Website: lowes
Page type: billing-address
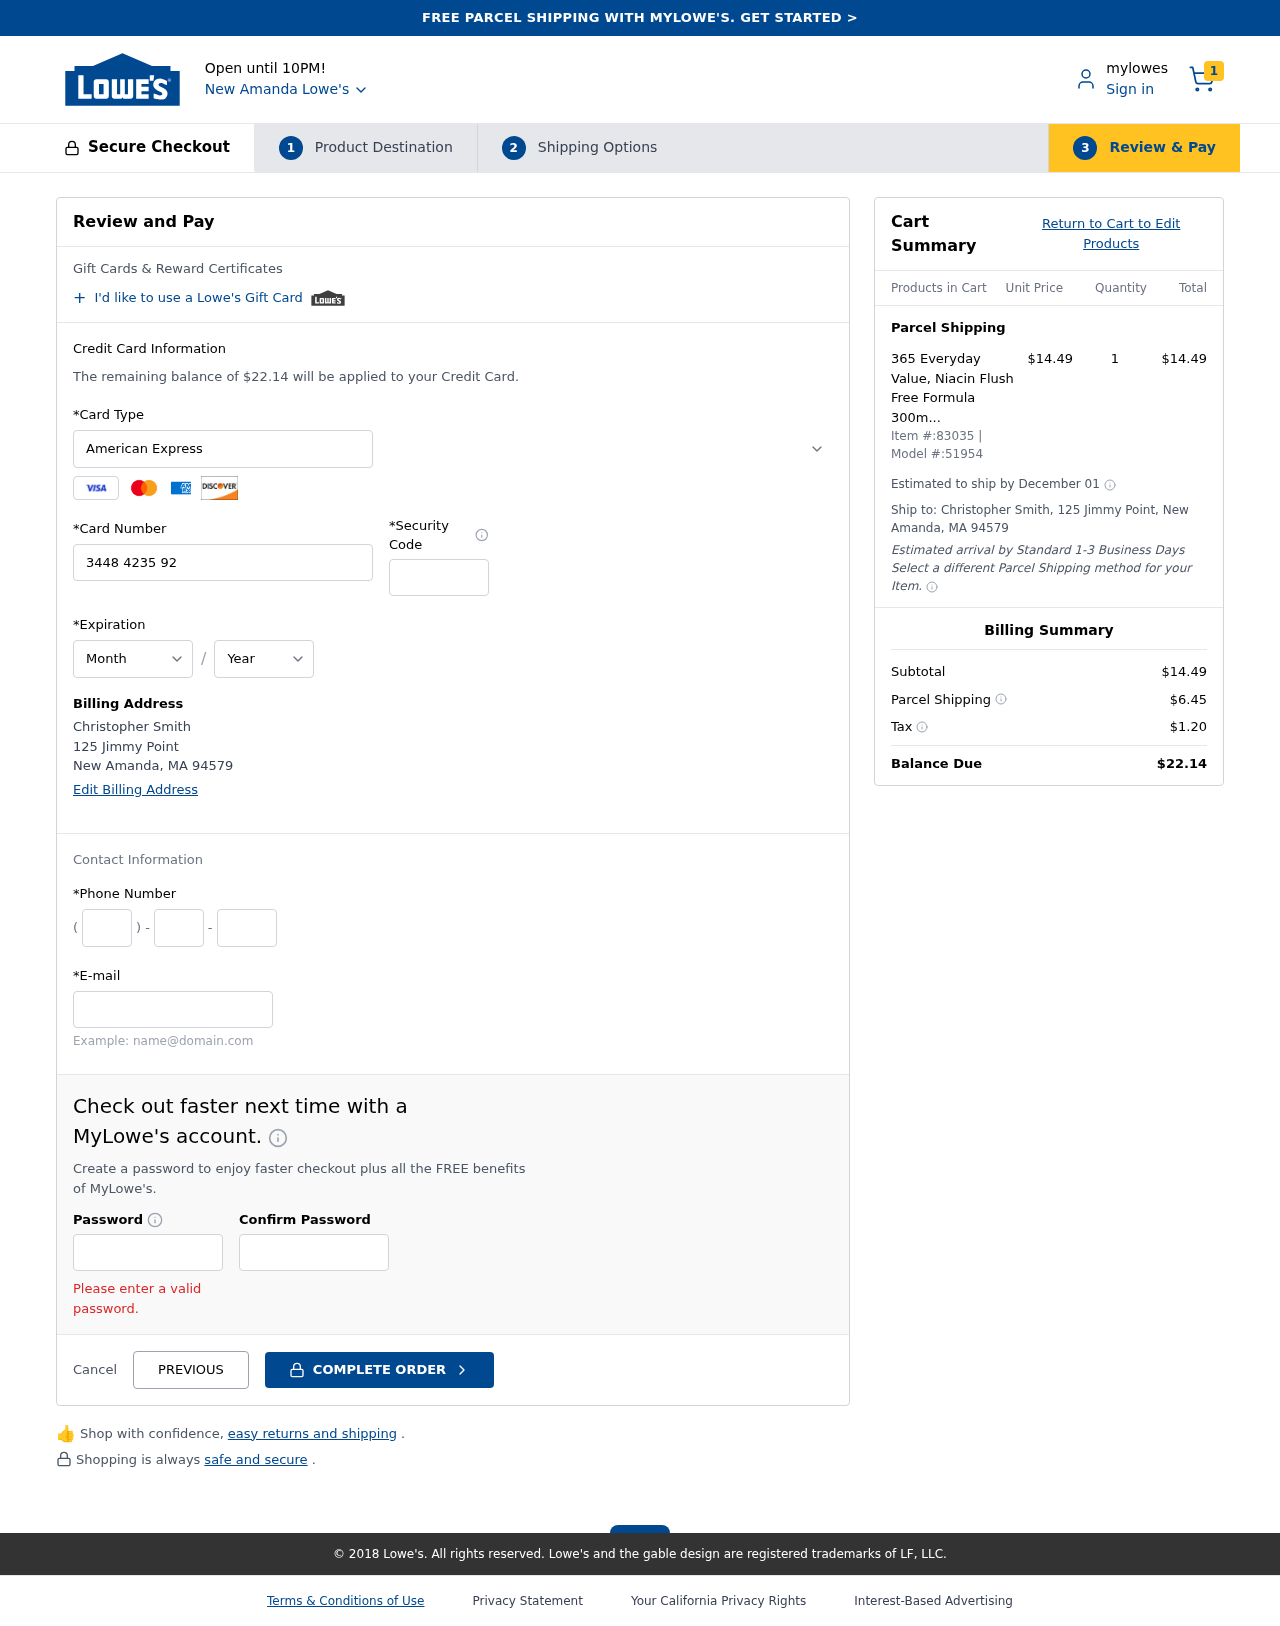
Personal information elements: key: PII_CARD_CVV
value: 6819
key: PII_CARD_EXPIRY_MONTH
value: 07
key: PII_CARD_EXPIRY_YEAR
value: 26
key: PII_CARD_NUMBER
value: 3448 4235 9292 638
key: PII_CARD_TYPE
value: American Express
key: PII_CITY
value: New Amanda
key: PII_CITY_STATE_ZIP
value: New Amanda, MA 94579
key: PII_EMAIL
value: christopher.smith@gmail.com
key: PII_FULLNAME
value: Christopher Smith
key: PII_PHONE_AREA
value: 202
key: PII_PHONE_PREFIX
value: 838
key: PII_PHONE_SUFFIX
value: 8000
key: PII_STREET
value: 125 Jimmy Point
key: PII_FULLNAME2
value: Christopher Smith
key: PII_STREET2
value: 125 Jimmy Point
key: PII_CITY_STATE_ZIP2
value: New Amanda, MA 94579
Product elements: key: PRODUCT1_NAME
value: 365 Everyday Value, Niacin Flush Free Formula 300mg, 120 ct
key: PRODUCT1_PRICE
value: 14.49
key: PRODUCT1_QUANTITY
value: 1
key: PRODUCT_ITEM_NUMBER
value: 83035
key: PRODUCT_MODEL_NUMBER
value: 51954
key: PRODUCT1_LINE_TOTAL
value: $14.49
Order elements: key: ORDER_NUM_ITEMS
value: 1
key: ORDER_TOTAL
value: $22.14
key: ORDER_SHIPPING_DATE
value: December 01
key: ORDER_SUBTOTAL
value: $14.49
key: ORDER_SHIPPING_COST
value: $6.45
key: ORDER_TAX
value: $1.20